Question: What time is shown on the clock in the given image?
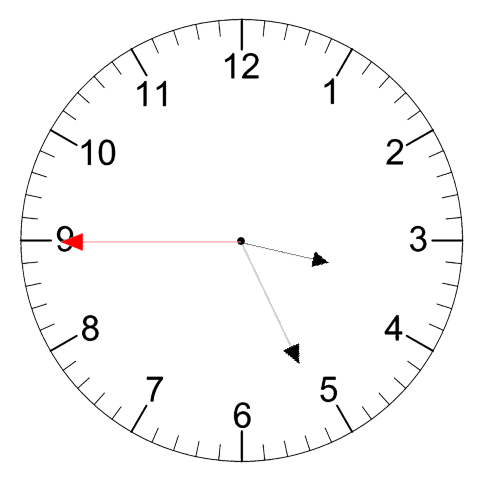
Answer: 03:25:45